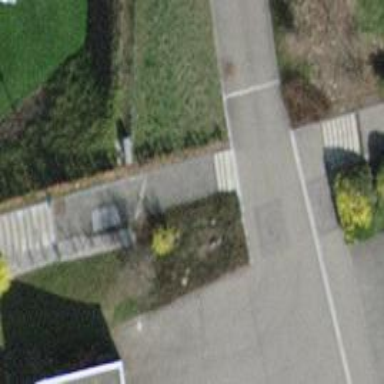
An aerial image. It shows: Road with steps.